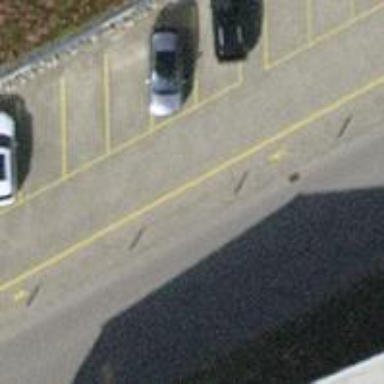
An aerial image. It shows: Bollard barrier.